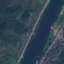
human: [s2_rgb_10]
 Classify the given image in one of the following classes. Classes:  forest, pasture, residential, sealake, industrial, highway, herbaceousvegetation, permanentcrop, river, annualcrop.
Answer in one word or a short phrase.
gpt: River